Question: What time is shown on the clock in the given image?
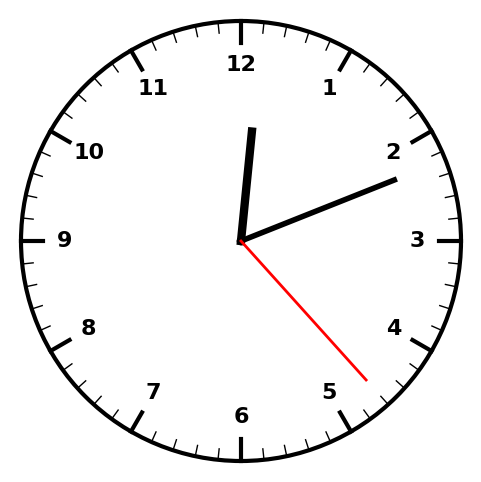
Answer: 12:11:23